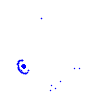
Particle: pion